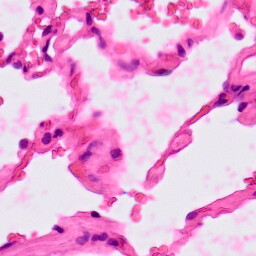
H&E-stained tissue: Lung